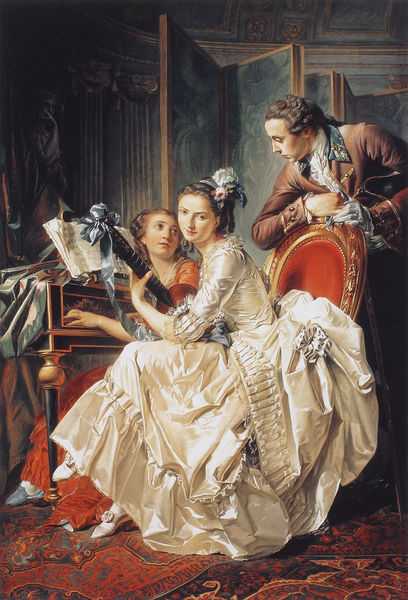
Titel: Die Musikfeier
Künstler: Louis-Roland Trinquesse
Institution: München, Alte Pinakothek
Schlagwörter: gemälde, mann, weiß, frauen, mädchen, blume, frankreich, frau, haar, kleid, kleider, mund, stuhl, säule, säulen, zimmer, blick, rot, teppich, augen, barock, falten, instrument, sessel, drei, personen, gitarre, instrumente, musik, seide, kinder, lehrer, noten, pilaster, salon, pfeife, klavier, musikzimmer, musizieren, piano, paravant, paravent, edel, rüschen, kelid, porträts, heft, schnallenschuh, laute, saiteninstrument, schnallenschuhe, orientteppich, teppisch, teuer, taft, fesnter, galant, cembalo, tasteninstrument, musikstunde, cemballo, spinett, lautenspiel, bordure, orientteppiche, musikunterricht, höfische szene.